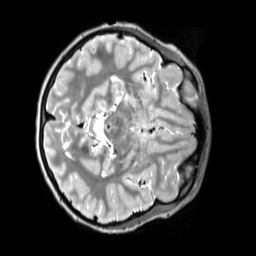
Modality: T2w
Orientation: axial
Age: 9
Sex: female
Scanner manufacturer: siemens
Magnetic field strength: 3 T
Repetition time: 3.2 s
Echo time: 0.408 s